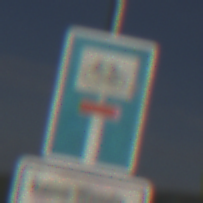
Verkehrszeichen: SackgasseRadverkehrDurchlaessig
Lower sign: HinweisGeaenderteVorfahrtVerkehrsfuehrungVerkehrsregelung3
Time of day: MorningAfternoon
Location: Outdoor (RoadRail)
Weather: PartlyCloudy
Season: NotSpecified
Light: Natural